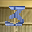
Label: 3